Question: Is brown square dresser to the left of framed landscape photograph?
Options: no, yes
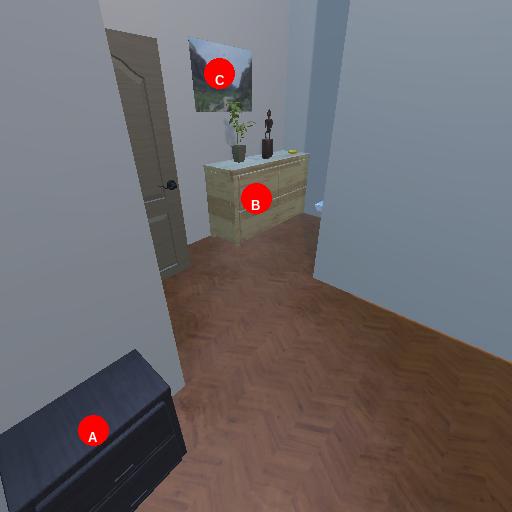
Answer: no